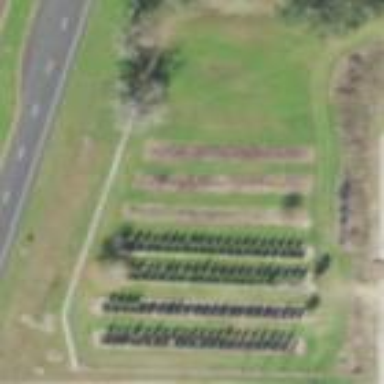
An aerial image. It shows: Plant nursery cultivating trees.